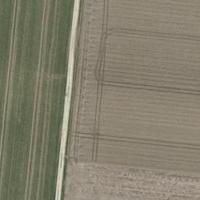
EUNIS habitat code: 52
Species observed at this site:
Convolvulus arvensis